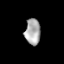
Tissue: lung
Cell type: Others
Senescence score: 0.2425
Nuclear area (px): 392
Mean DAPI intensity: 170.653